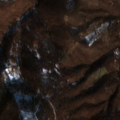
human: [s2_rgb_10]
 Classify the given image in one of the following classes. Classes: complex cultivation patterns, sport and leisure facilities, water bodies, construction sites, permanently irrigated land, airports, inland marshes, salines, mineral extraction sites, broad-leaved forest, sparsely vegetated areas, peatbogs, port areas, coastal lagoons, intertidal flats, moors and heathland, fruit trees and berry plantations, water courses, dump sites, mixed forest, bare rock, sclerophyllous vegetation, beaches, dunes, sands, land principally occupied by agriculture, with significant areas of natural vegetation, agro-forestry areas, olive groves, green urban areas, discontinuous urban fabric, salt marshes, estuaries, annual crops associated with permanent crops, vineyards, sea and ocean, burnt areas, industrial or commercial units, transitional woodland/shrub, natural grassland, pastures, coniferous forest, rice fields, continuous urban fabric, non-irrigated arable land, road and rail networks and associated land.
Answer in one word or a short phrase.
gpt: broad-leaved forest